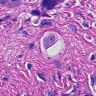
Metastatic tissue present: yes